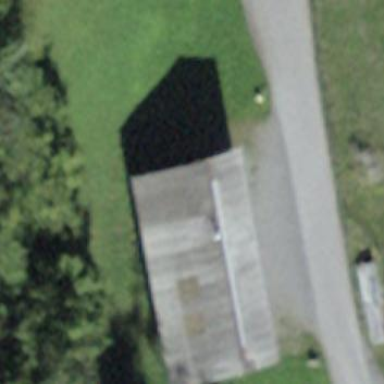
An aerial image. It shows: Rural barn.